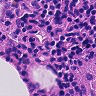
Metastatic tissue present: no